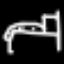
Label: bed